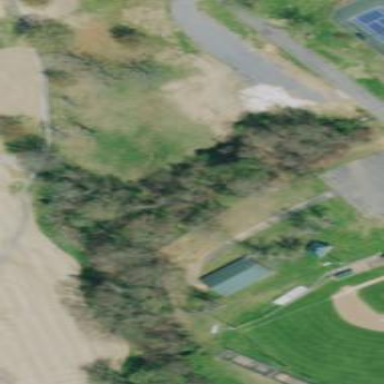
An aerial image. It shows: Golf rough area.